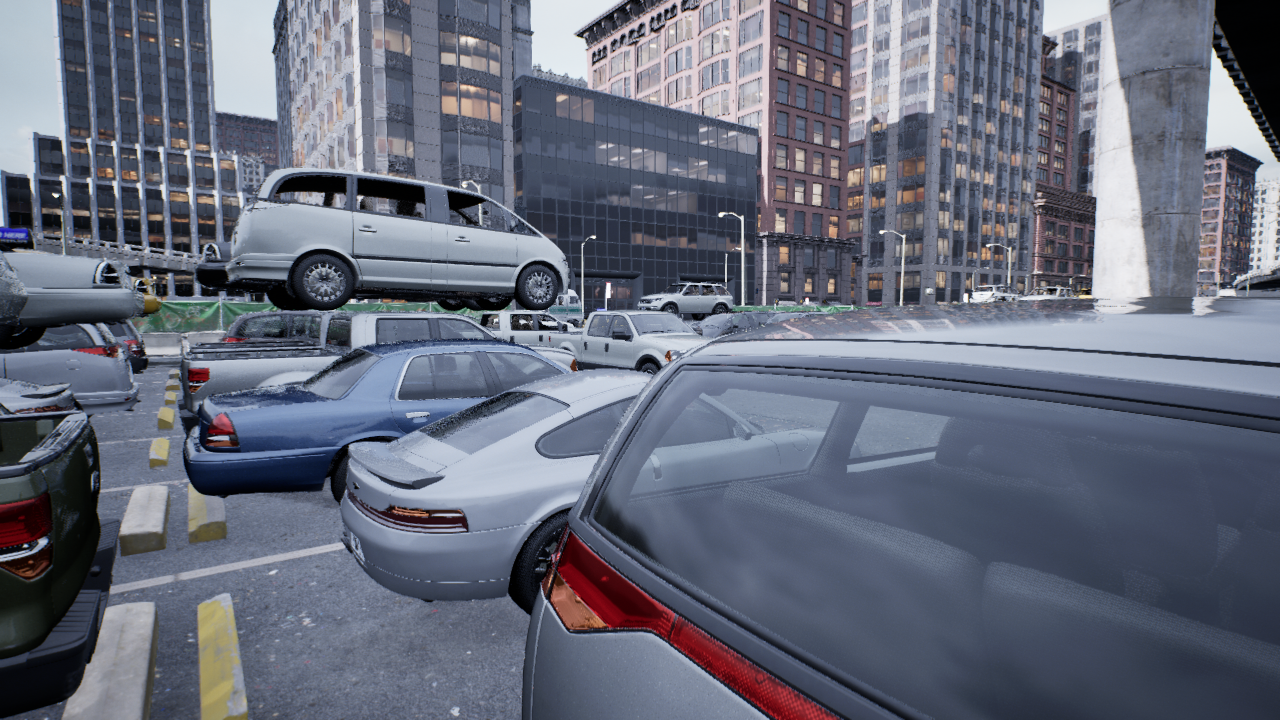
Venue: arterial
Lighting: overcast
Vehicle rig: pickup